Question: Hi guys I'm trying to set a form variable that was created like this
'''
var type = Type.GetType("namespace." + "formName");
Form form = Activator.CreateInstance(type) as Form;
'''
The varible was created in the form designer
'''
public int myVariable = 0;
'''
What a I roughly want it to do is something like form.variable = 7
I tried this:
'''
form.GetType().GetProperty(propertyName).SetValue(form, 7, null);
'''
But it doesn't work :(

Sorry guys if didn't explain myself, I'll try to be more specific
'''
private void ShowForm(string frmname, string propertyName, int propertyValue)
{
var type = Type.GetType("RetailSystem.Compras." + frmname);
Form form = Activator.CreateInstance(type) as Form;
if (form != null)
{
// Set variables
form.Show();
}
}
'''
This function will recieve a string which is the name of the form
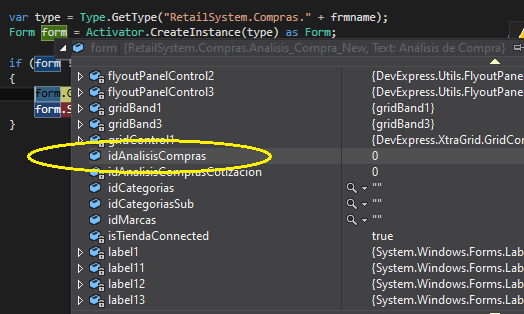
Answer: Let's throw this into an answer to be clear.
Once you have your instance, it's pretty much a regular object; you don't need to keep using reflection to alter it's state. I.e., as suggested by Olivier: 'form.myVariable = 7;' should do just fine.
Besides, the icon suggests that 'idAnalisisCompras' is a <URL> if you needed to alter the value through reflection:
'''
form.GetType().GetField(propertyName).SetValue(form, 7, null);
'''
Looking at your edit, it seems like you want a function that instantiates a form and sets a given property/field to a value. If you don't know beforehand if you'll receive a property or a field to set, you'll have to check if GetProperty returns null, and then go for GetField. You could do so by <URL> the results.
'''
private void ShowForm(string frmname, string propertyName, int propertyValue)
{
var type = Type.GetType("RetailSystem.Compras." + frmname);
Form form = Activator.CreateInstance(type) as Form;
if (form != null)
{
var PropOrField = form.GetType().GetProperty(propertyName)
?? form.GetType().GetField(propertyName);
if(PropOrField is null)
{
//propertyName isn't a property nor a field on your form.
}
form.Show();
}
}
'''
This is all pretty darn hacky and seems to point to deeper design problems.